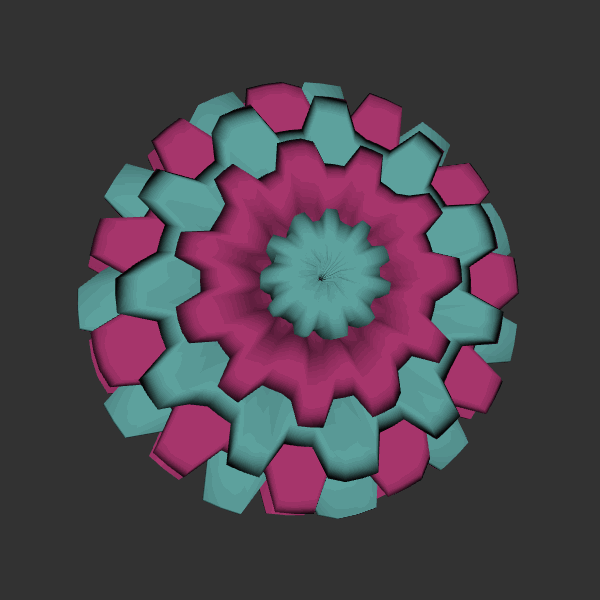
Background: dark